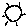
Label: sun